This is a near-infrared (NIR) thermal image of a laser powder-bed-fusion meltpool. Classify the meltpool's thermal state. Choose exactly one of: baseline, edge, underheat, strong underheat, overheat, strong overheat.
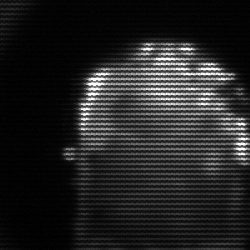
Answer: baseline